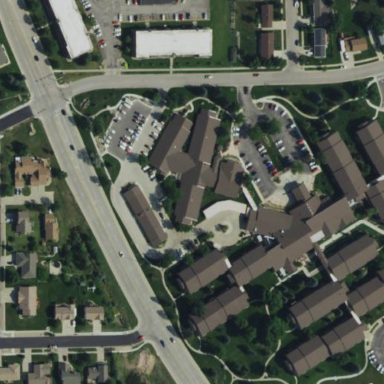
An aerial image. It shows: Clinic building providing healthcare services.